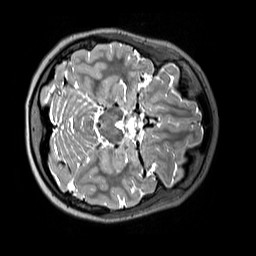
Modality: T2w
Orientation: axial
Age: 10
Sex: female
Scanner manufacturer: siemens
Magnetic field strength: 3 T
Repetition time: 3.2 s
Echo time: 0.408 s